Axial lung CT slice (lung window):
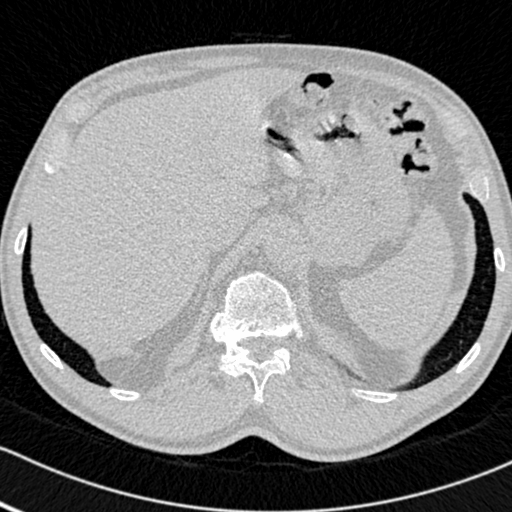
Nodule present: no